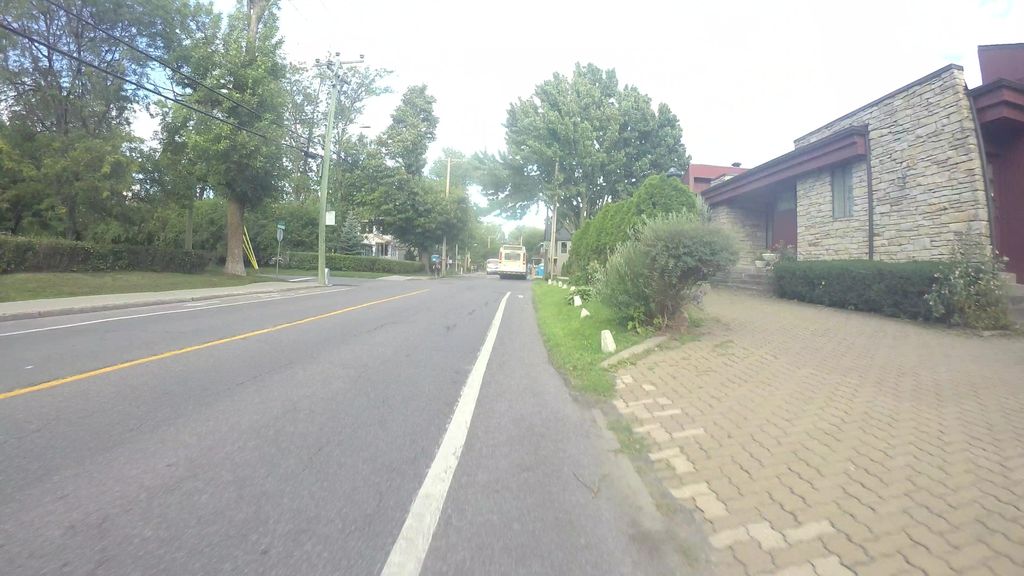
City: montreal